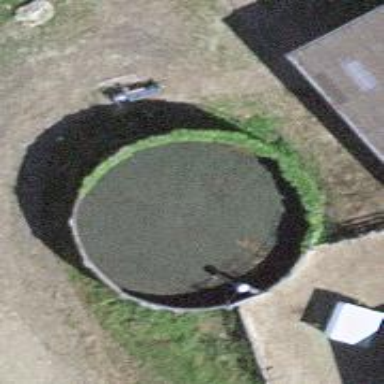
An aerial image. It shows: Storage tank with man-made structure.